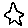
Label: star